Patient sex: F
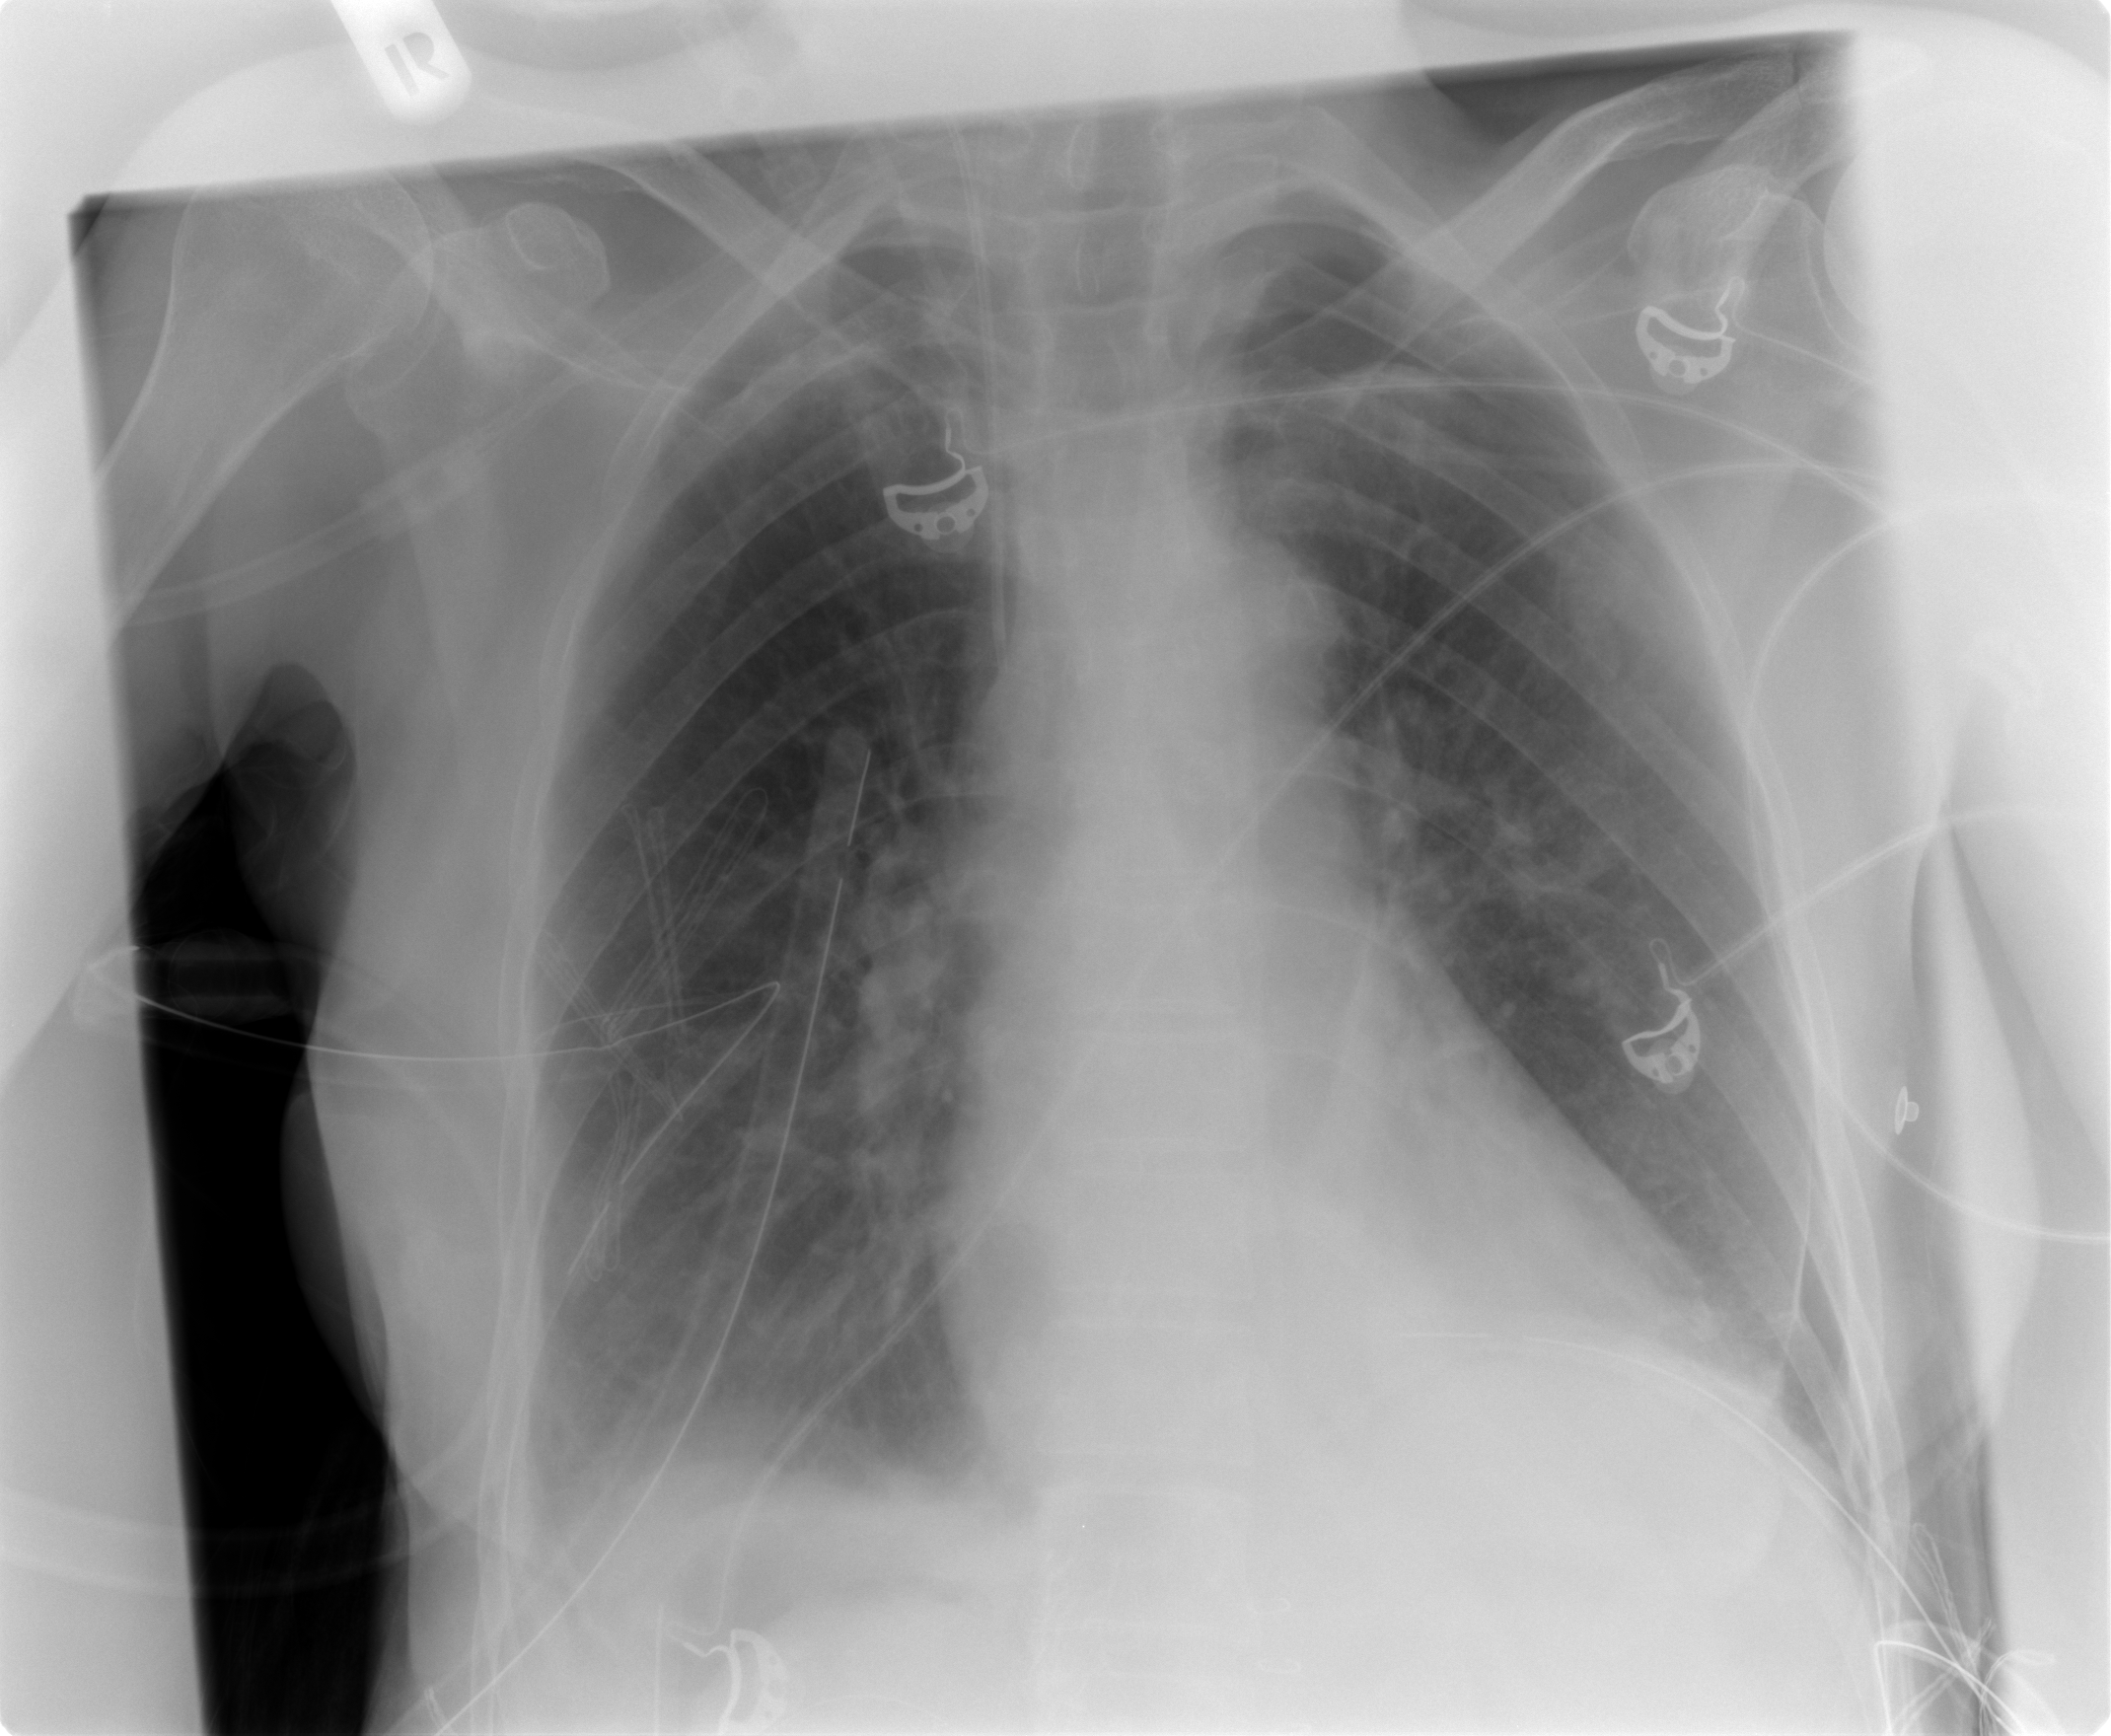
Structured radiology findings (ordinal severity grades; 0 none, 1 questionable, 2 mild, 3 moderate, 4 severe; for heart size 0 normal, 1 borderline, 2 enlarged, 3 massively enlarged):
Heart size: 0
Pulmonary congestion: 1
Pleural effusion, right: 2
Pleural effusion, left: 2
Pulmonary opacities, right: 0
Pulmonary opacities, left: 0
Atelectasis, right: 2
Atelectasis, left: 2